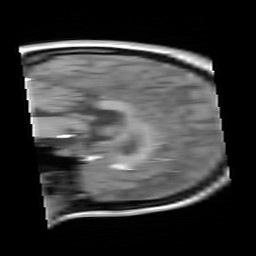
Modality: FLASH
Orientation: sagittal
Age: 27
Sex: female
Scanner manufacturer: siemens
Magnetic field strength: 3 T
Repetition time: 0.245 s
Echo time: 0.0026 s